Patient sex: M
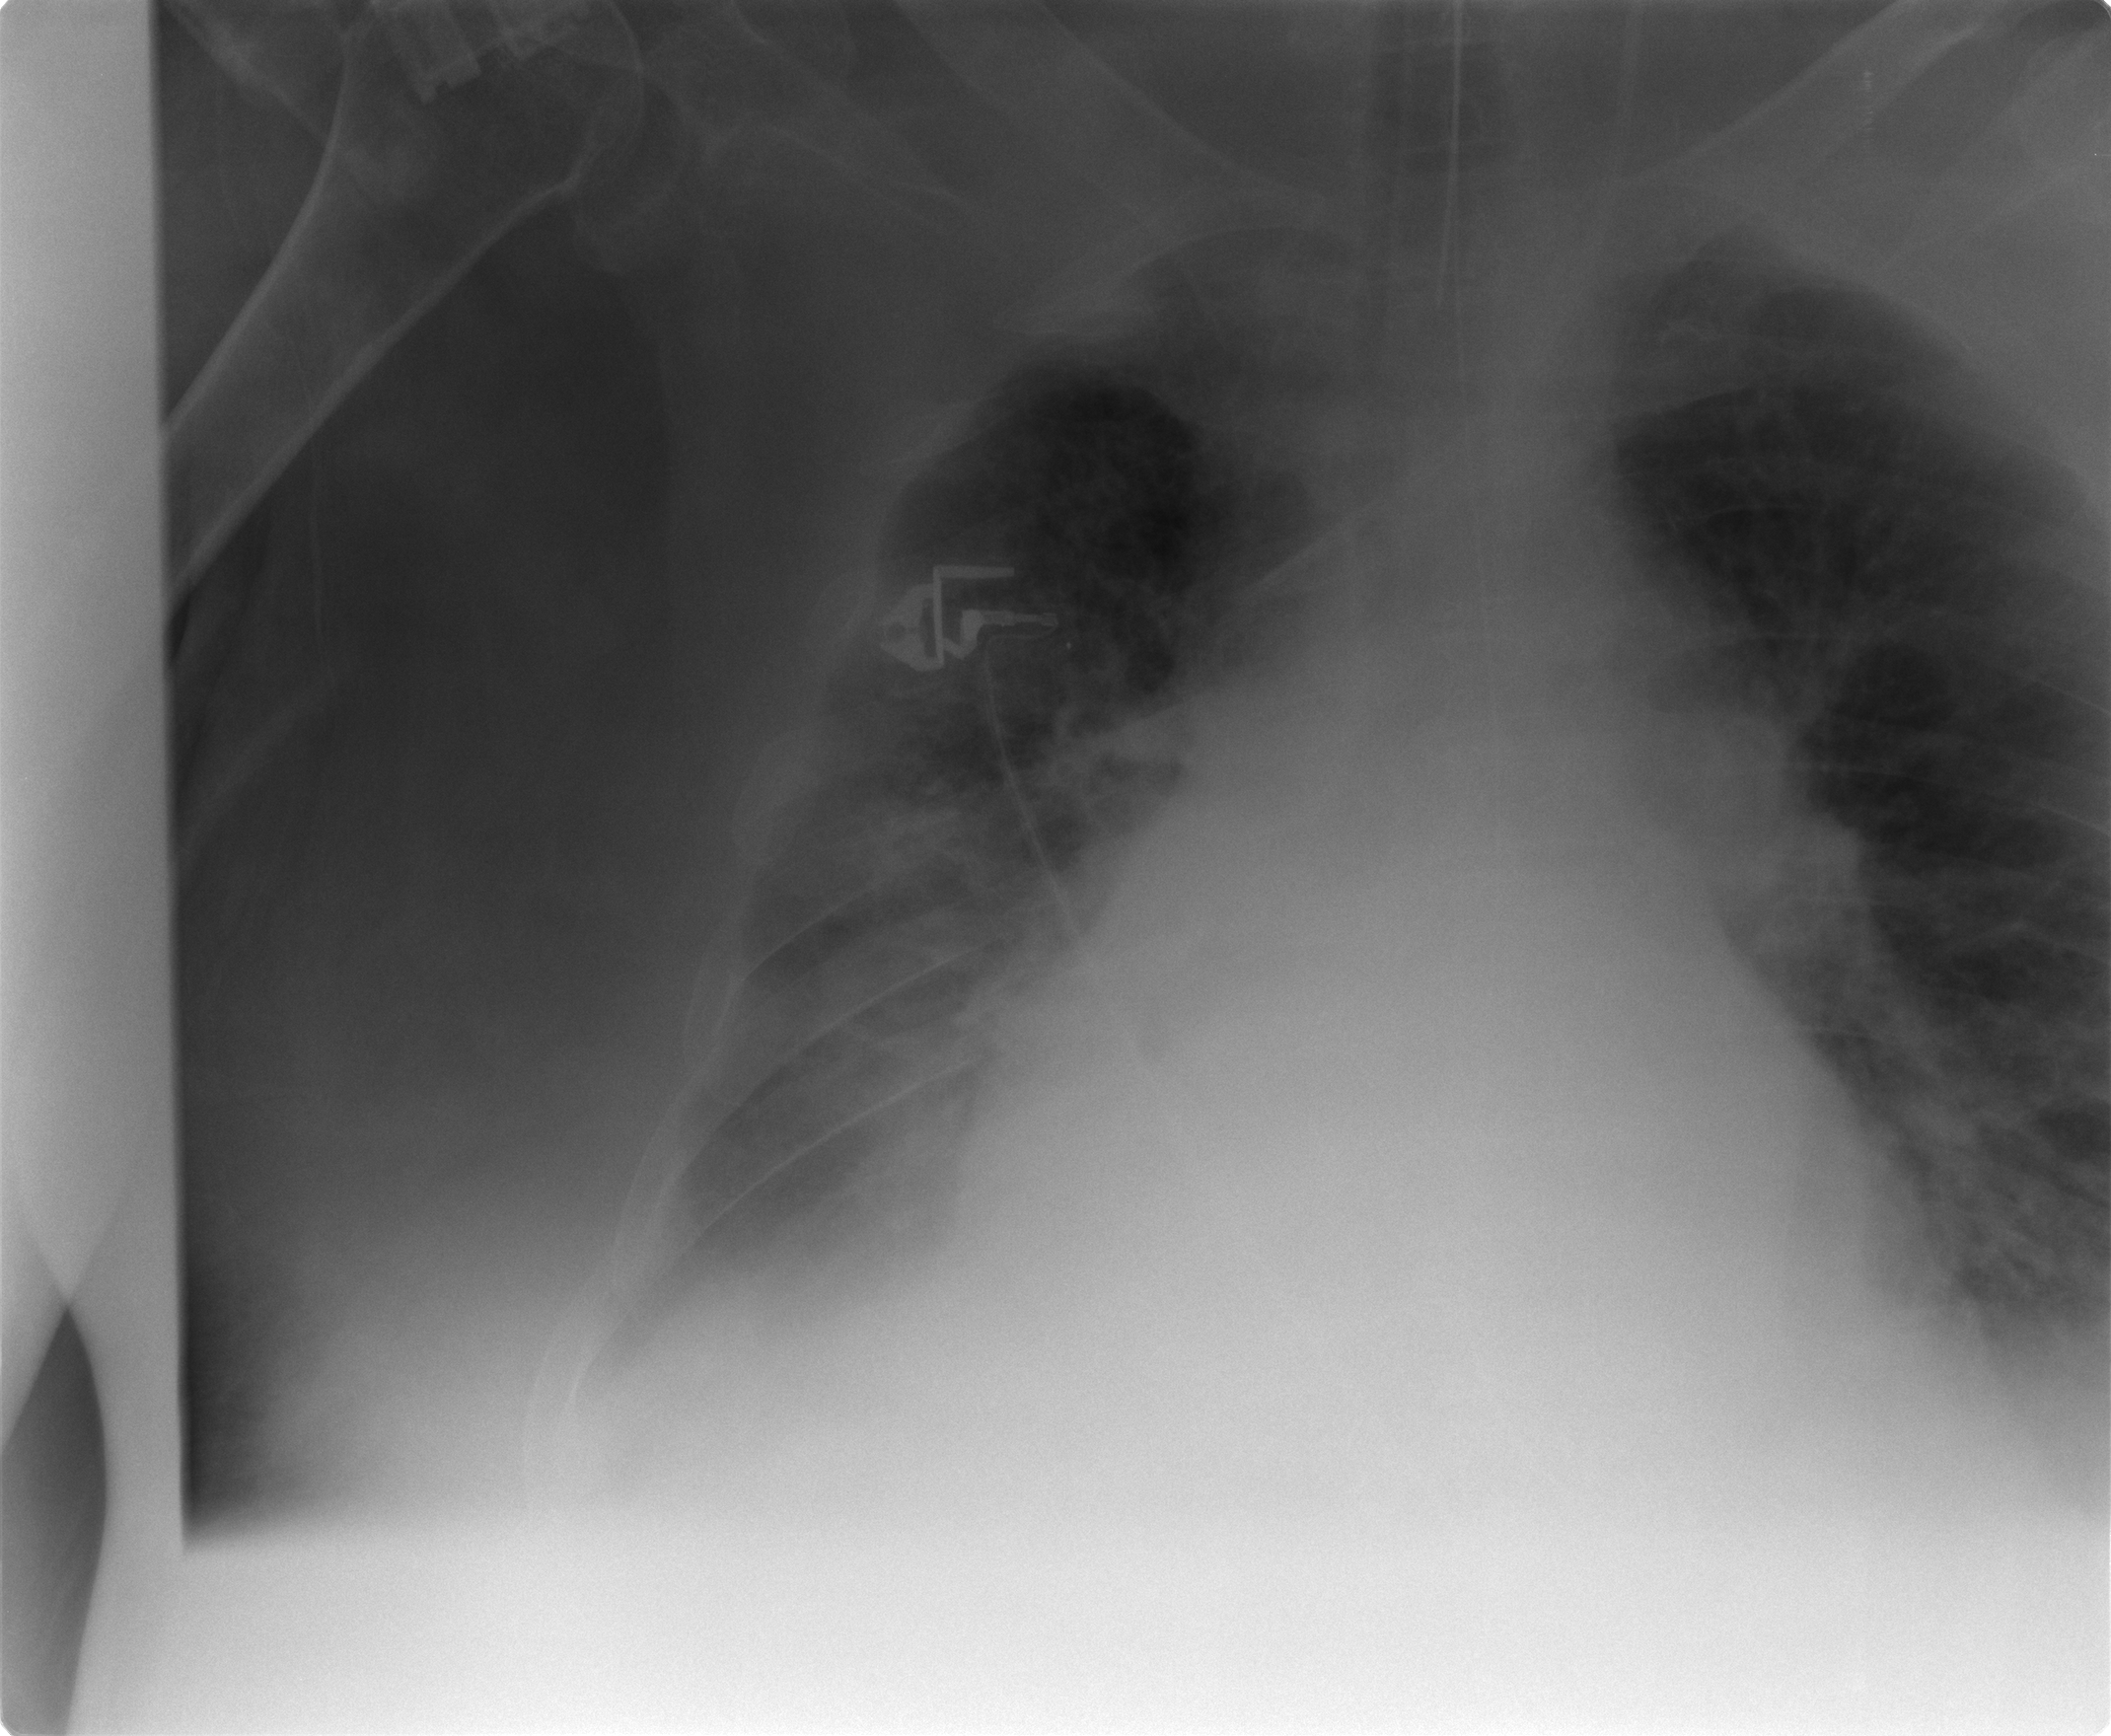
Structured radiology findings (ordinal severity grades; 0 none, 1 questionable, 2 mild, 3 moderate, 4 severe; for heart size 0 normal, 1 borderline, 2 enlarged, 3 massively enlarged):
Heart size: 2
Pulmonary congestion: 2
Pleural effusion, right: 2
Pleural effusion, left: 2
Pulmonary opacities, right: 2
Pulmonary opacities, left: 0
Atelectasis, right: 2
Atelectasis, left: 2